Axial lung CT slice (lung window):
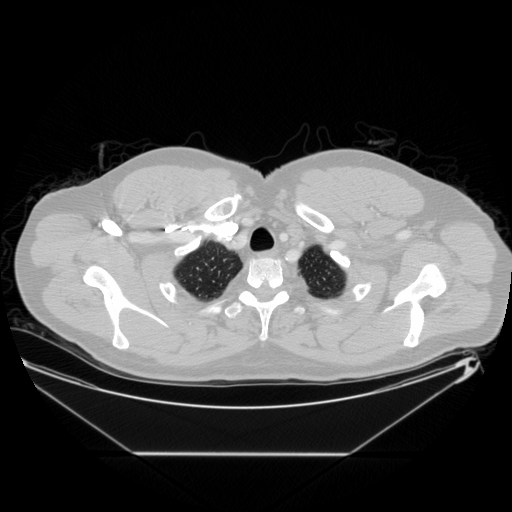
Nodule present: no